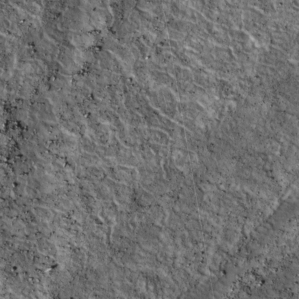
Label: non_frost